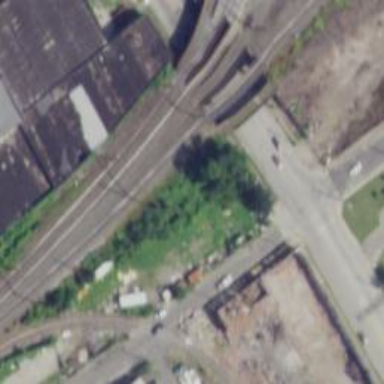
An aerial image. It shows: Abandoned railway yard is depicted.